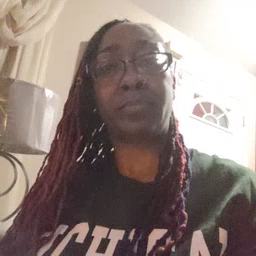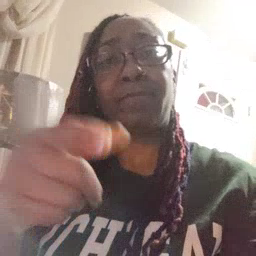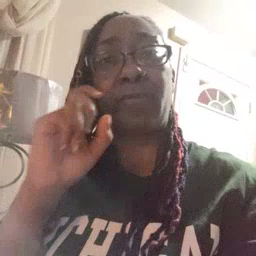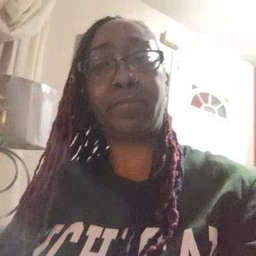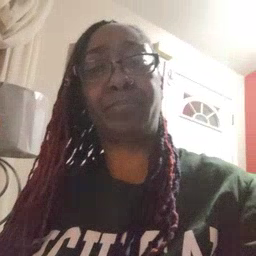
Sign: fast